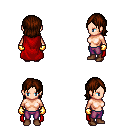
a pixel art fantasy rpg character, female body template, human, light skin, red cape, magenta pants, brown long bangs hairstyle, gold gloves, brown shoes, four views (front, back, left, right), 2x2 character sprite sheet, small pixel art, hard edges, no anti-aliasing